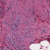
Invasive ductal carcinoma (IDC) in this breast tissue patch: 0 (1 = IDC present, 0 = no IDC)